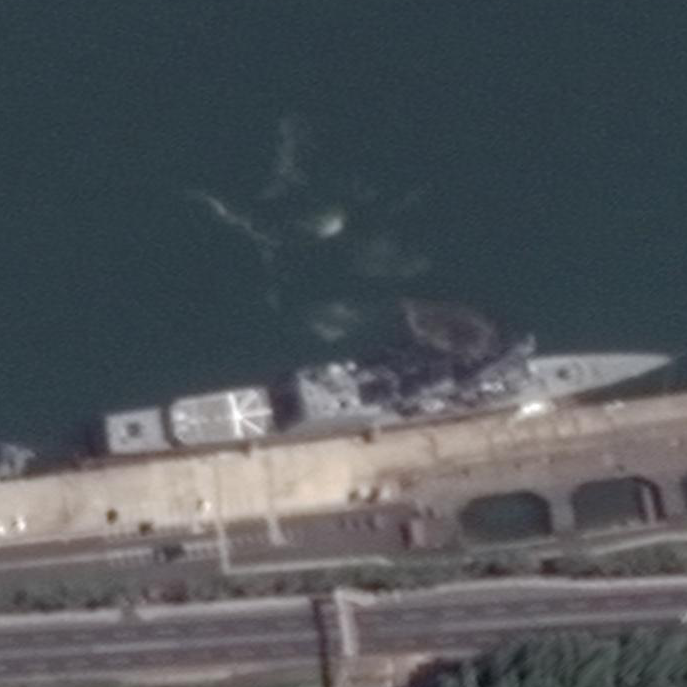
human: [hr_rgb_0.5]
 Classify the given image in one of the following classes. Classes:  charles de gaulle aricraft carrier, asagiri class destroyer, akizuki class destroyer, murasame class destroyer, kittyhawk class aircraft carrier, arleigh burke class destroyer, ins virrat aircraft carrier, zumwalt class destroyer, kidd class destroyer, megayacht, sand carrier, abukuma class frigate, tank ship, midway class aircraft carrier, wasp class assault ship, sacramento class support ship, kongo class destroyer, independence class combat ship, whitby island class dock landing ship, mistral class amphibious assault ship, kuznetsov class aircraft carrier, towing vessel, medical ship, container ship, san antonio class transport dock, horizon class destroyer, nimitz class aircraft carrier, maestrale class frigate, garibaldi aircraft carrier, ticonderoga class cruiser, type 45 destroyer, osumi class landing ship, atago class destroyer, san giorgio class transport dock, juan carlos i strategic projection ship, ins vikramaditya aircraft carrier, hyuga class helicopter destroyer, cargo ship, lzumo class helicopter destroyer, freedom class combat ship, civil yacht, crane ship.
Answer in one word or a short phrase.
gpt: Abukuma class frigate